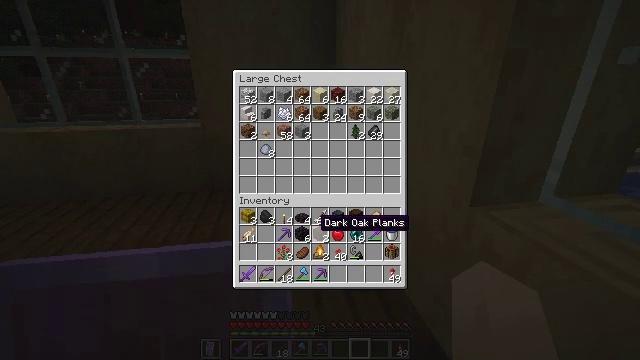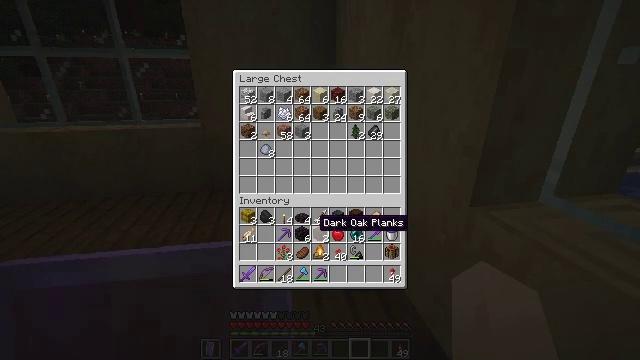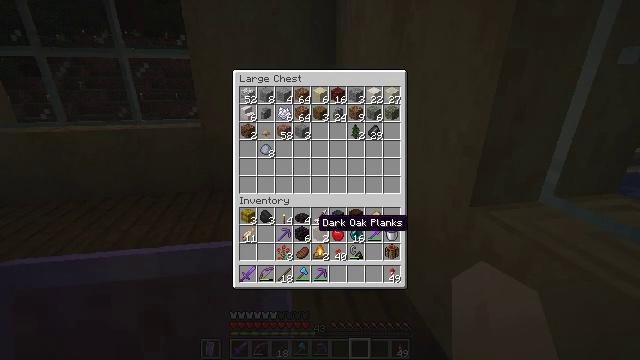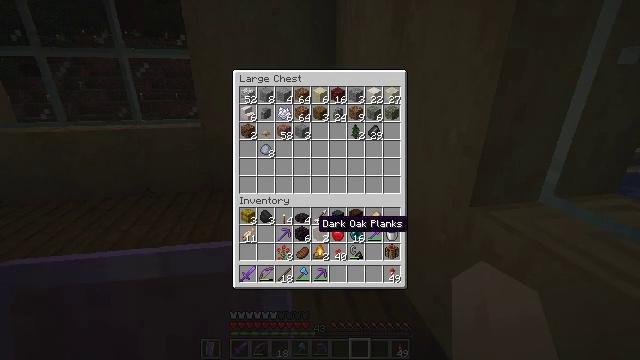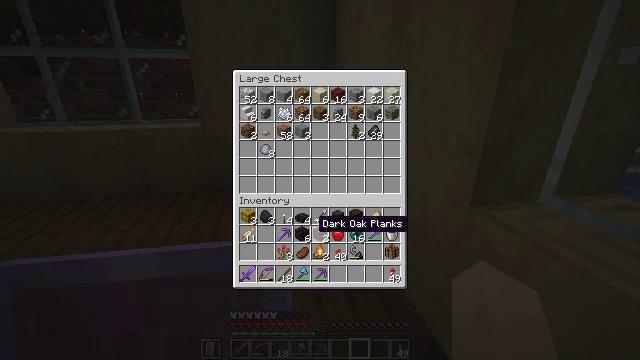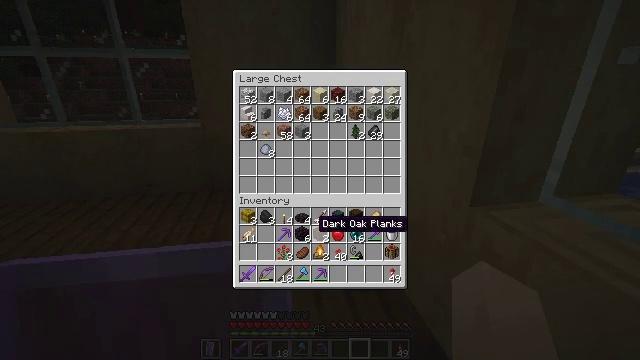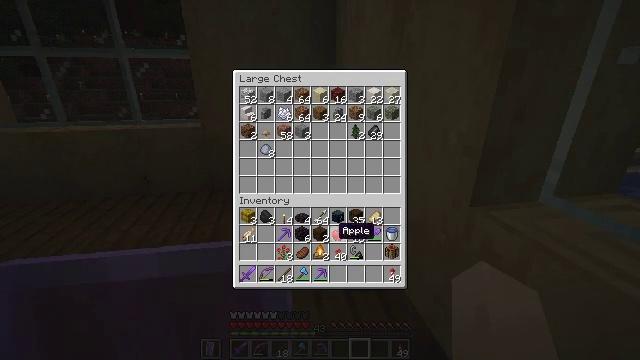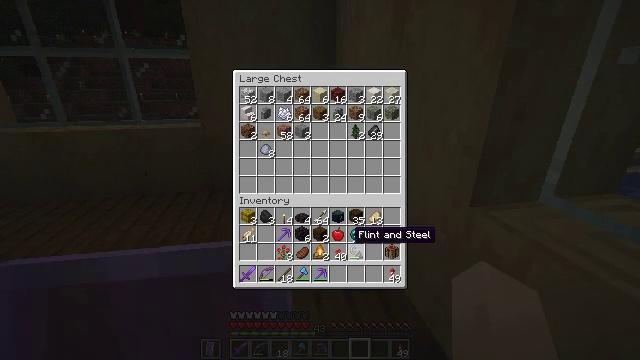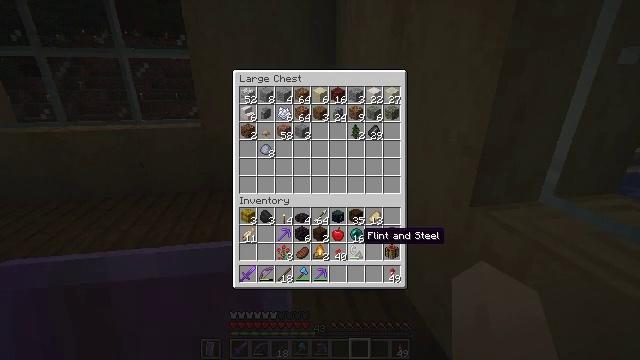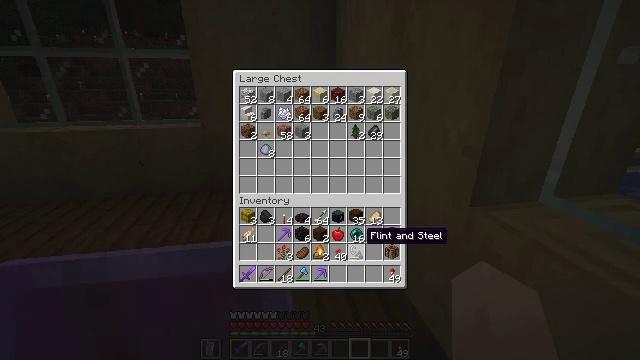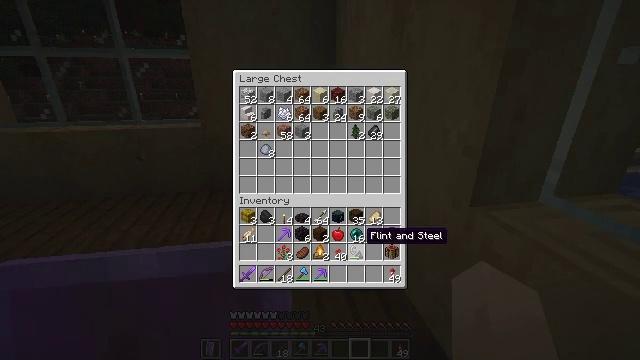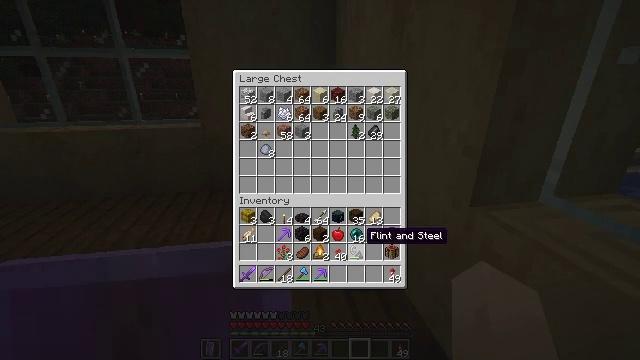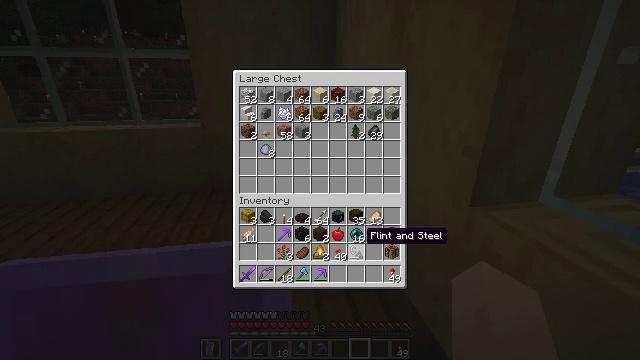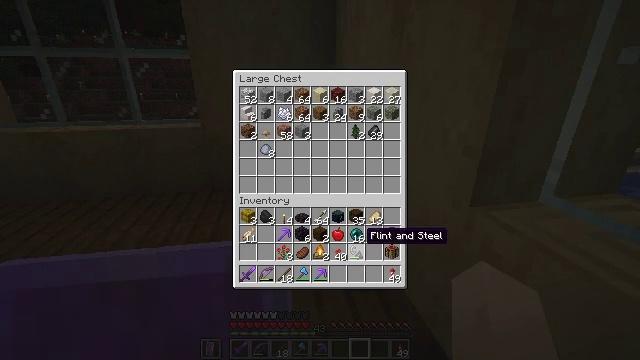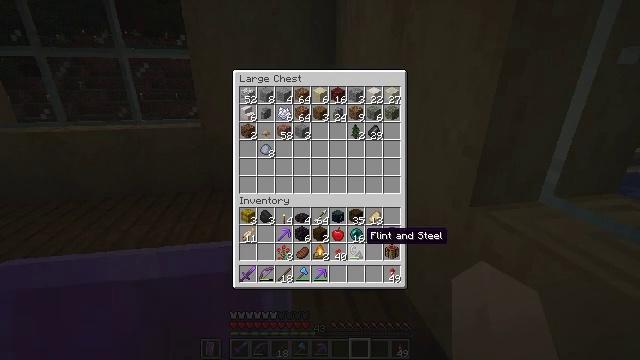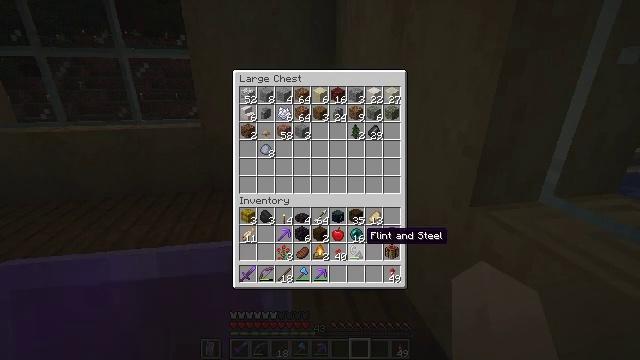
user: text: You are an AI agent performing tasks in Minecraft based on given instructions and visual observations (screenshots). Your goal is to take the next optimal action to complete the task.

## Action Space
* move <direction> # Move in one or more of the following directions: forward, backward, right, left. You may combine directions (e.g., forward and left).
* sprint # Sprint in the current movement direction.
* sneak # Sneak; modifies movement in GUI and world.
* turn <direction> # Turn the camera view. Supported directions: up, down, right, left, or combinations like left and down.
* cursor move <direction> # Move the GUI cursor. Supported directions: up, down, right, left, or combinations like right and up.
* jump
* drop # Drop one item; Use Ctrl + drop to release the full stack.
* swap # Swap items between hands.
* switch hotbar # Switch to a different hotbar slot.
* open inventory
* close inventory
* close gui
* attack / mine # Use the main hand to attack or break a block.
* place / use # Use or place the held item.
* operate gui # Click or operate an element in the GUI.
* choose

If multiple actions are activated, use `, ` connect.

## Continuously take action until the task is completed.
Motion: motion action
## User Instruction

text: Attack the sea lantern to retrieve it.
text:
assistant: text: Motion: no_op
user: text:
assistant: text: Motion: no_op
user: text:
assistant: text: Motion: no_op
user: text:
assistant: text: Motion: no_op
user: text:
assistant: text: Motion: no_op
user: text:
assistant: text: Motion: turn right
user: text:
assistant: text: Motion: turn right
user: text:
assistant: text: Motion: turn right
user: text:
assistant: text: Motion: no_op
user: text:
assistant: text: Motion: no_op
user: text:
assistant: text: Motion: no_op
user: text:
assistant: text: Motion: no_op
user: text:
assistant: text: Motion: no_op
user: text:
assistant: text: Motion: no_op
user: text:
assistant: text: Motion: no_op
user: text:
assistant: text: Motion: no_op
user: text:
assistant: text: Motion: no_op
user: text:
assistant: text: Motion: no_op
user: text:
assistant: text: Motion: no_op
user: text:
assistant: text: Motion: no_op
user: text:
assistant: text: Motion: turn right
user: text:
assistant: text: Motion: turn right
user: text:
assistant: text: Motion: turn right
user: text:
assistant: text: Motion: no_op
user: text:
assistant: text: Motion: no_op
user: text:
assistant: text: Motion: no_op
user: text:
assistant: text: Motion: no_op
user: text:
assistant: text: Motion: no_op
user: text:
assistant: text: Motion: no_op
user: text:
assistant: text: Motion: no_op